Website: lowes
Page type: review-order
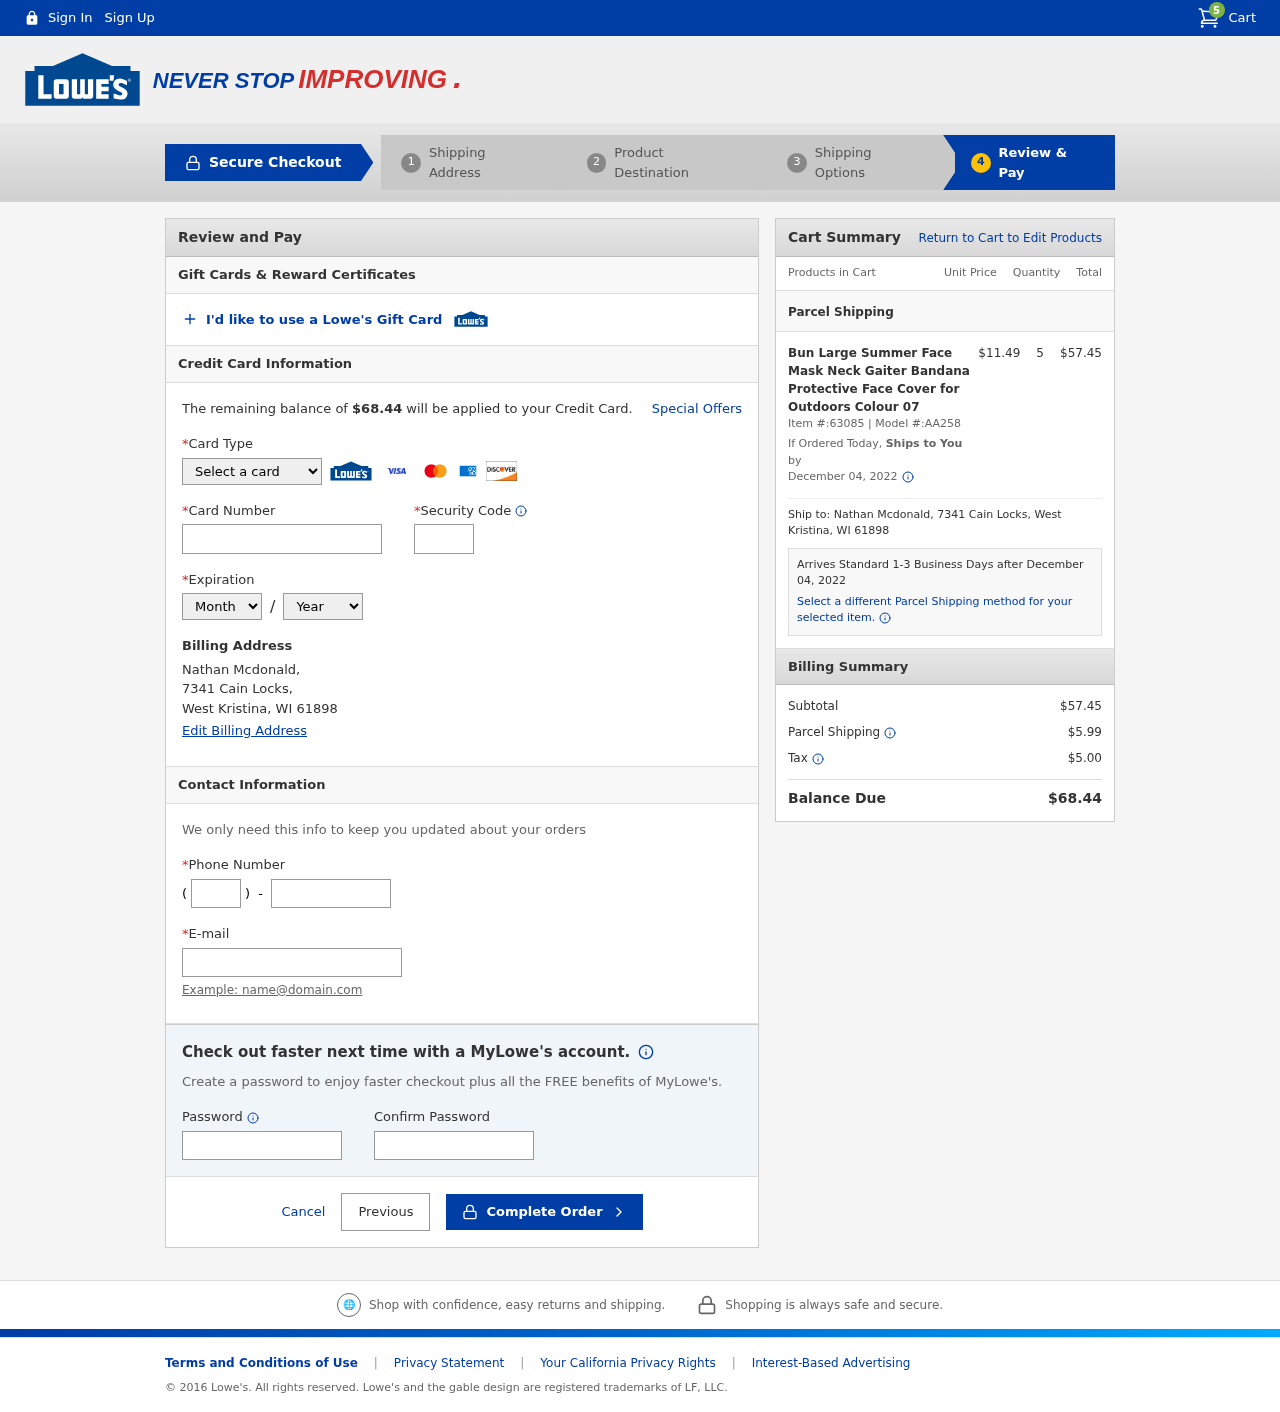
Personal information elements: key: PII_CARD_CVV
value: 033
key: PII_CARD_EXPIRY_MONTH
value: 02
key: PII_CARD_EXPIRY_YEAR
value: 27
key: PII_CARD_NUMBER
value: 4452 4762 1139 0247
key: PII_CARD_TYPE
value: Visa
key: PII_CITY
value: West Kristina
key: PII_EMAIL
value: nathan.mcdonald@gmail.com
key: PII_FULLNAME
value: Nathan Mcdonald,
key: PII_PHONE
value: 8317982806
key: PII_PHONE_AREA
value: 831
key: PII_POSTCODE
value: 61898
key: PII_STATE_ABBR
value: WI
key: PII_STREET
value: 7341 Cain Locks
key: PII_STREET
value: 7341 Cain Locks,
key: PII_FULLNAME2
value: Nathan Mcdonald
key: PII_POSTCODE_FULL
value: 61898
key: PII_CITY_STATE
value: West Kristina, WI
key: PII_CITY_STATE_ZIP
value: West Kristina, WI 61898
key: PII_POSTCODE_NUMERIC
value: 61898
Product elements: key: PRODUCT1_NAME
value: Bun Large Summer Face Mask Neck Gaiter Bandana Protective Face Cover for Outdoors Colour 07
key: PRODUCT1_PRICE
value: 11.49
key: PRODUCT1_QUANTITY
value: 5
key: PRODUCT1_ITEM_NUMBER
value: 63085
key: PRODUCT1_MODEL_NUMBER
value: AA258
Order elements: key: ORDER_NUM_ITEMS
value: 5
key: ORDER_TOTAL
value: $68.44
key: ORDER_SHIPPING_DATE
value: December 04, 2022
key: ORDER_SUBTOTAL
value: $57.45
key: ORDER_SHIPPING_DATE2
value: December 04, 2022
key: ORDER_SUBTOTAL2
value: $57.45
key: ORDER_SHIPPING_COST
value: $5.99
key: ORDER_TAX
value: $5.00